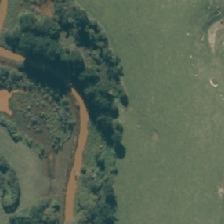
Land cover: manuka_kanuka